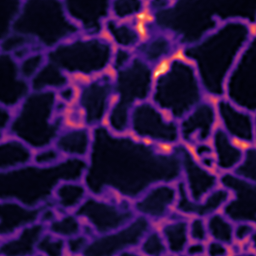
Label: Super-resolution ER image